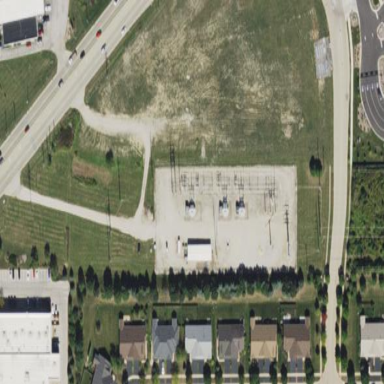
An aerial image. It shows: Outdoor distribution level power substation.